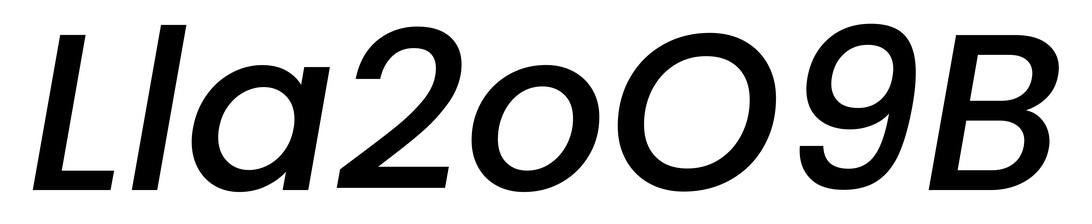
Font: Poppins-MediumItalic